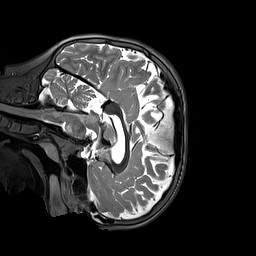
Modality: T2w
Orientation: sagittal
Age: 9
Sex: male
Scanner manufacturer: siemens
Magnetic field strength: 3 T
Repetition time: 3.2 s
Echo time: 0.408 s